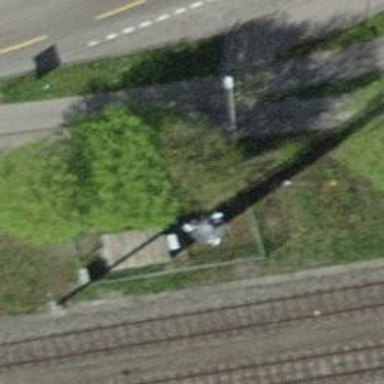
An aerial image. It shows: Communication mast tower.